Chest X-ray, AP view. Patient: 31 years old, sex M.
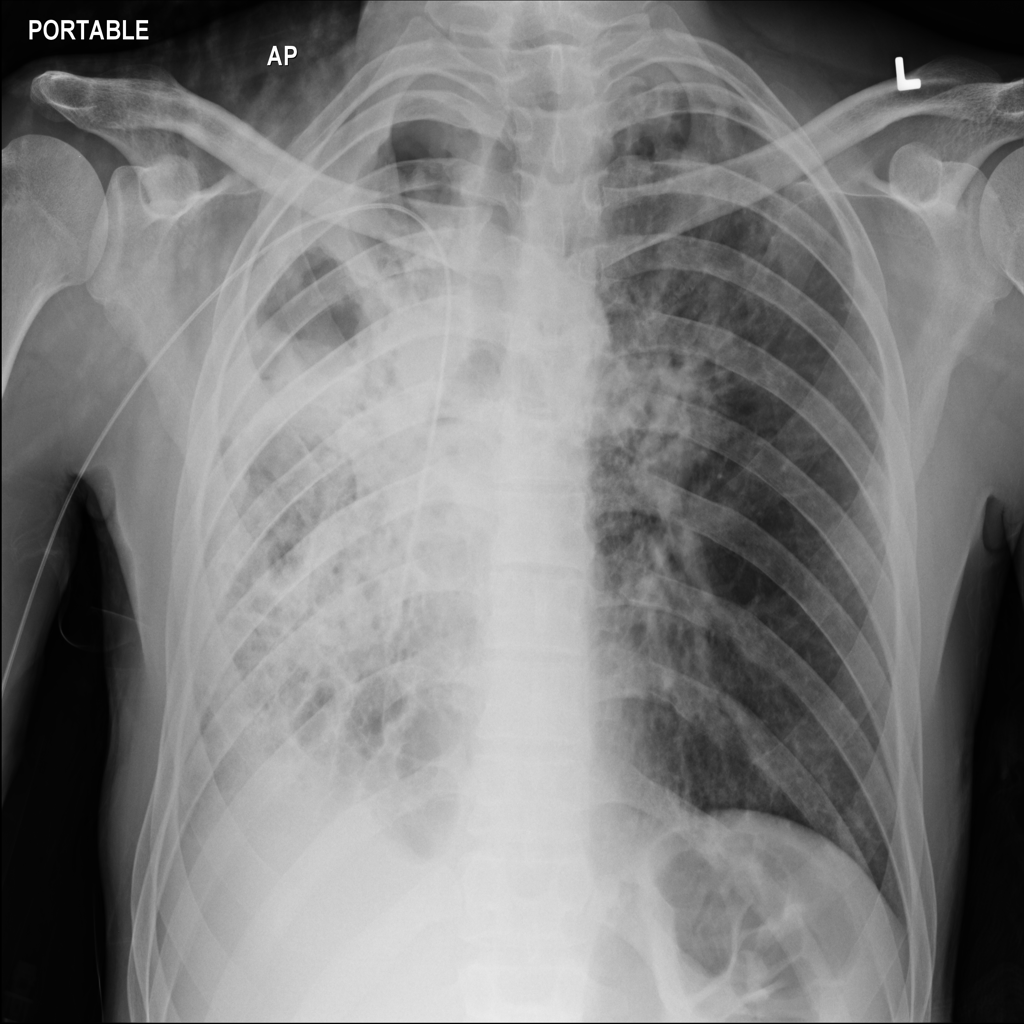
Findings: Consolidation